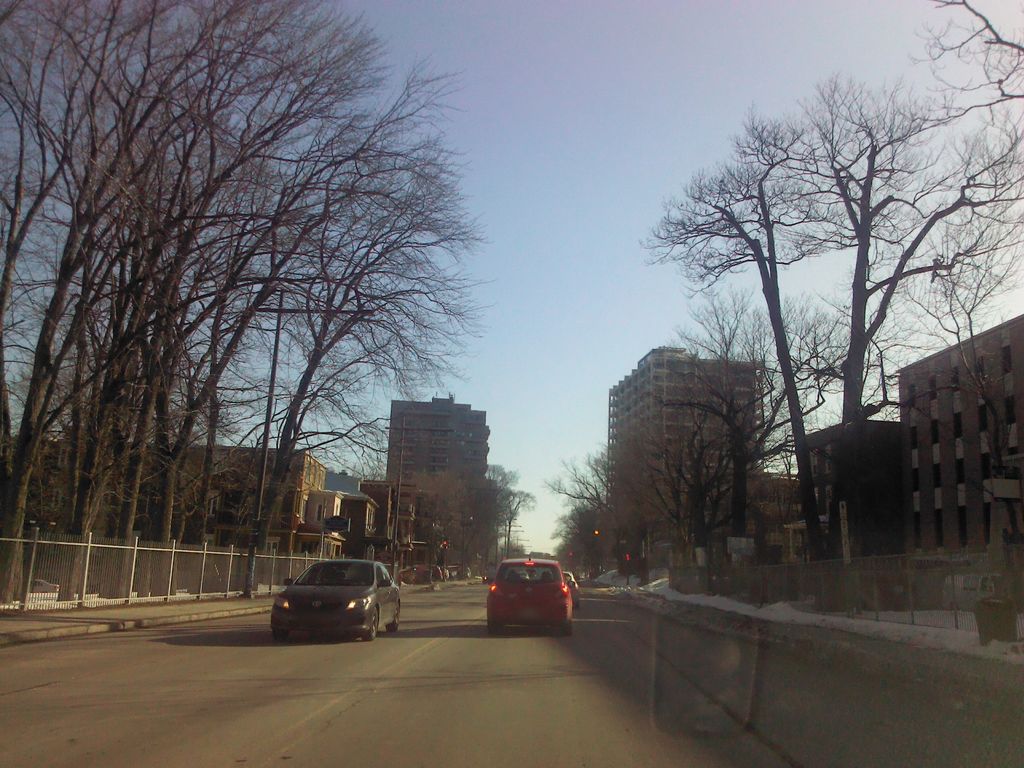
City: quebec_city